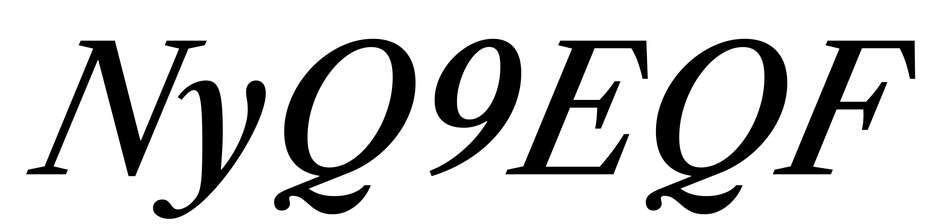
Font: LibreCaslonText-Italic_Medium_Italic